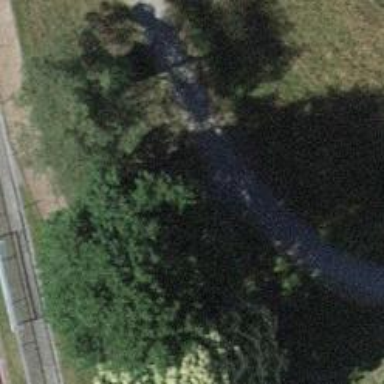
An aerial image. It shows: Road with steps.